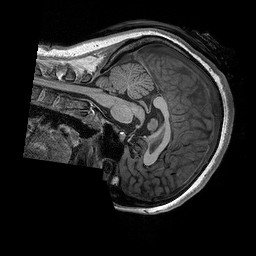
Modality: T1w
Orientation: sagittal
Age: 26
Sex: female
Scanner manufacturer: siemens
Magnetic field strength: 3 T
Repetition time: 2.3 s
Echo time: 0.00298 s